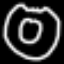
Label: donut